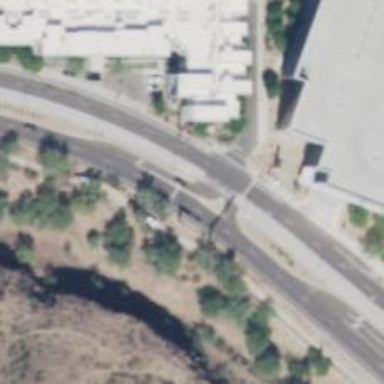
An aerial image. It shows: Secondary link road with asphalt surface.